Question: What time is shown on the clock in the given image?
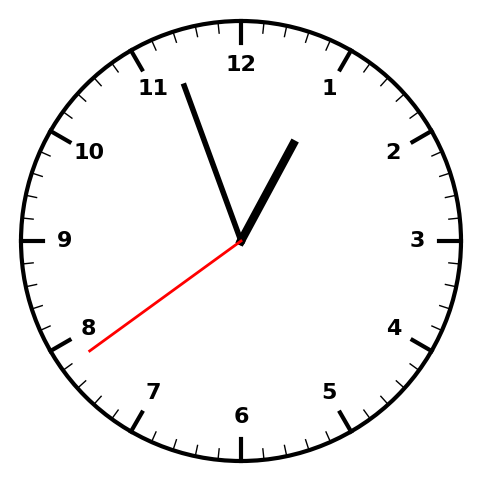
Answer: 12:56:39